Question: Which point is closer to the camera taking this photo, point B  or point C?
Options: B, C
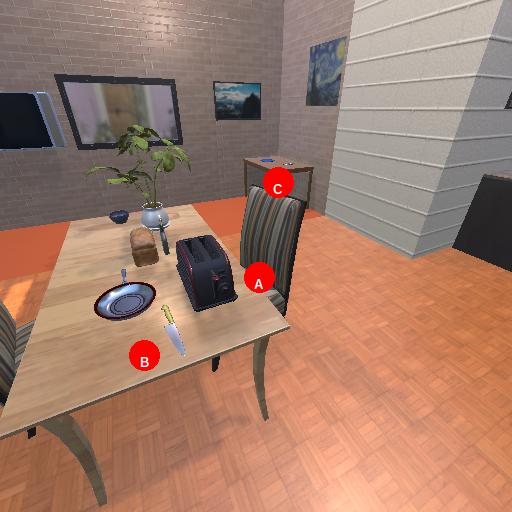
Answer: B